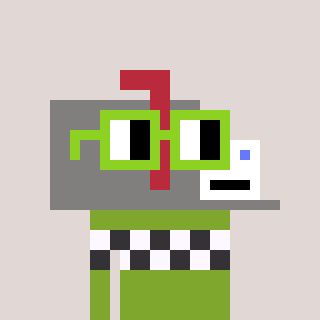
a pixel art character with square light green glasses, a mailbox-shaped head and a slimegreen-colored body on a warm background